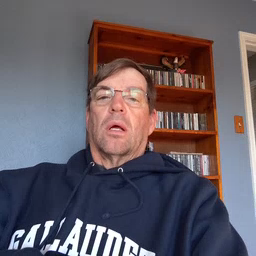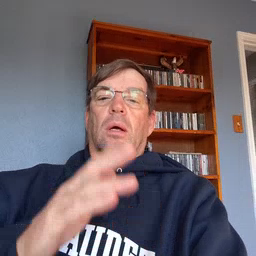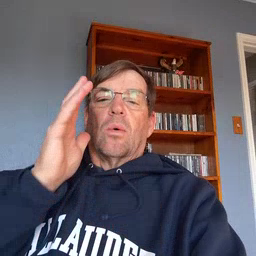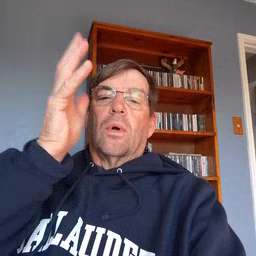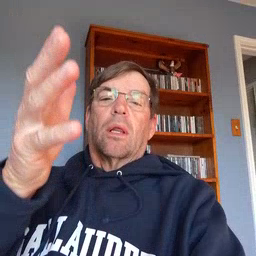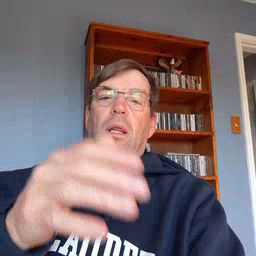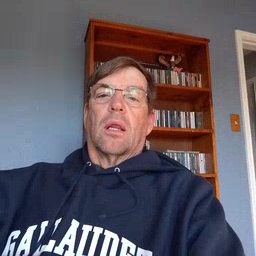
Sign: will